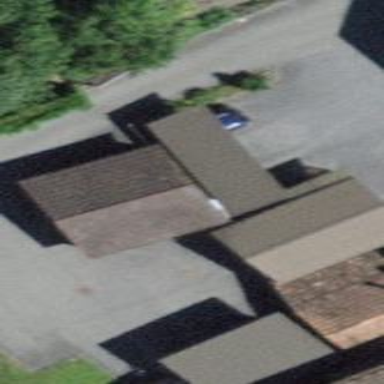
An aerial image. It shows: Garage.